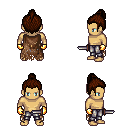
a pixel art fantasy rpg character, male body template, human, tanned skin, brown tattered cape, metal pants, brown short topknot hairstyle, gold gloves, dagger, four views (front, back, left, right), 2x2 character sprite sheet, small pixel art, hard edges, no anti-aliasing